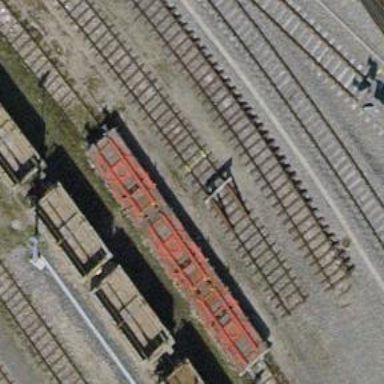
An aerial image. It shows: Railway buffer stop.